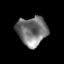
Tissue: prostate
Cell type: T cells
Senescence score: 0.3513
Nuclear area (px): 851
Mean DAPI intensity: 117.478